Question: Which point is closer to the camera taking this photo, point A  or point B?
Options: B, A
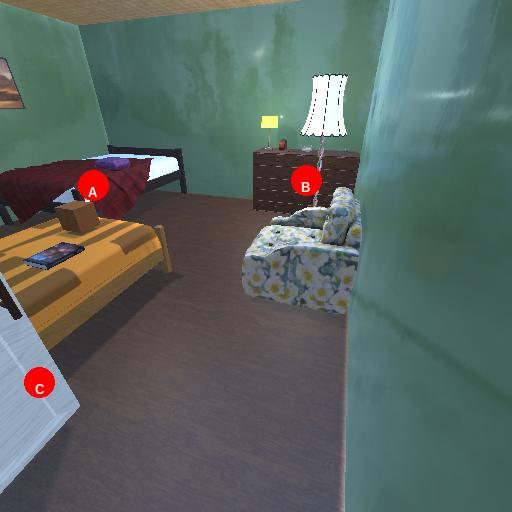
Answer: B